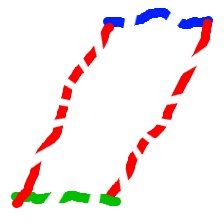
Shape: parallelogram